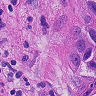
Metastatic tissue present: yes